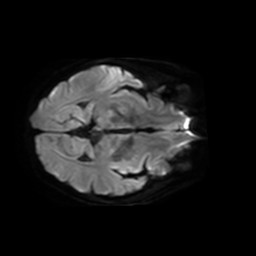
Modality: TRACE
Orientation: axial
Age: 55
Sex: female
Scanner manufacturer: philips
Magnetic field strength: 3 T
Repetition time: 3.08 s
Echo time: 0.076 s